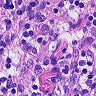
Metastatic tissue present: no